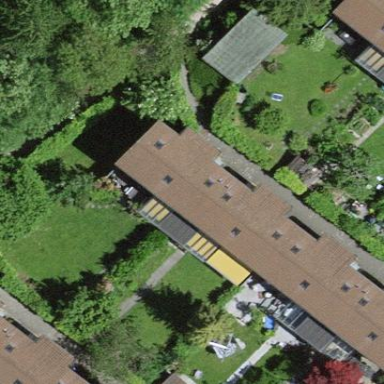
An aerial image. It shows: Terrace building.